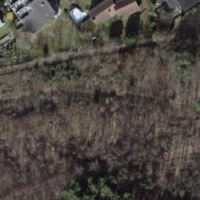
EUNIS habitat code: 41
Species observed at this site:
Prunus spinosa